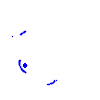
Particle: kaon